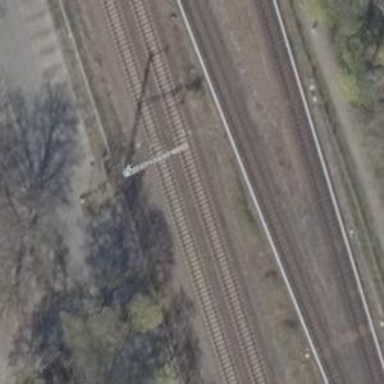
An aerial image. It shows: Railway milestone with catenary mast.